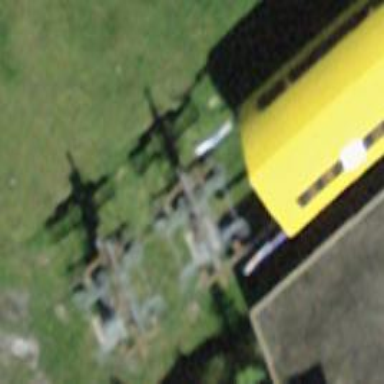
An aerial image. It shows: Pylon used for aerialway.